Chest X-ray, PA view. Patient: 47 years old, sex M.
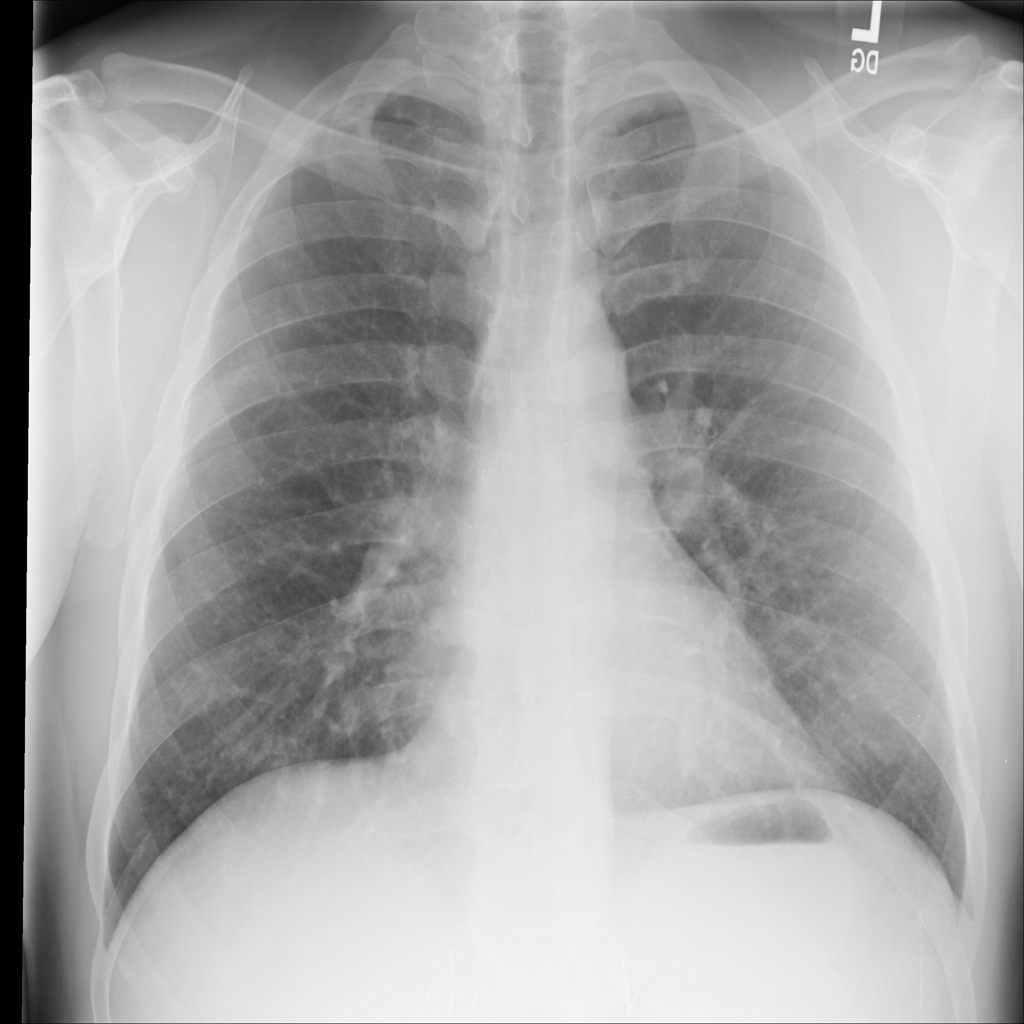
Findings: No Finding